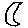
Label: moon